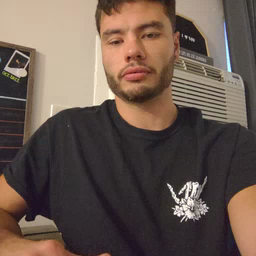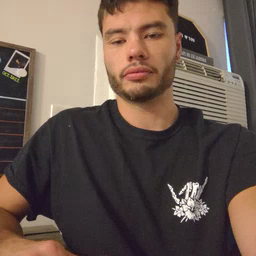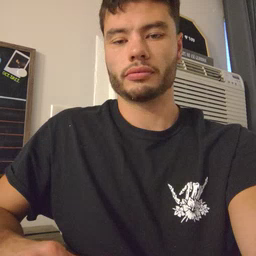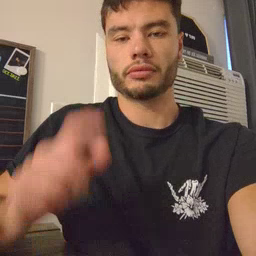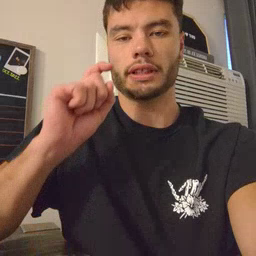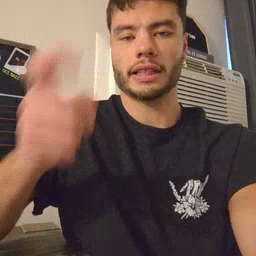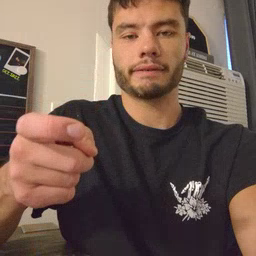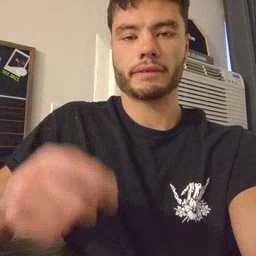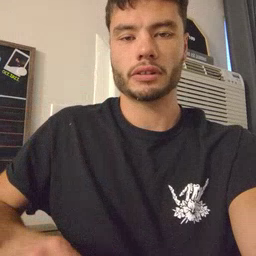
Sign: gift